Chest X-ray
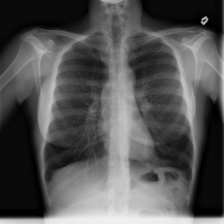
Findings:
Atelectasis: negative
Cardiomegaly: negative
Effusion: negative
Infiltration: negative
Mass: negative
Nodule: negative
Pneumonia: negative
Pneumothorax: negative
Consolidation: negative
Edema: negative
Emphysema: negative
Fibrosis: negative
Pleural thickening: negative
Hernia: negative